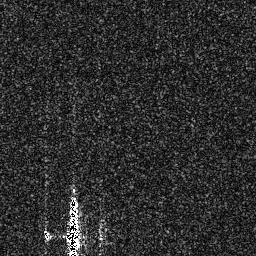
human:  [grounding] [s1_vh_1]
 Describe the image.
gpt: In the satellite image, there is  <ref>1 medium ship </ref> <box>[[24, 75, 32, 99, 0]]</box> located at bottom left.